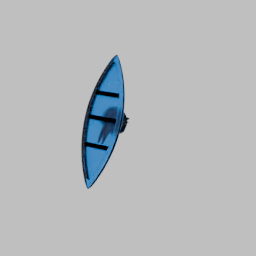
Label: lighting